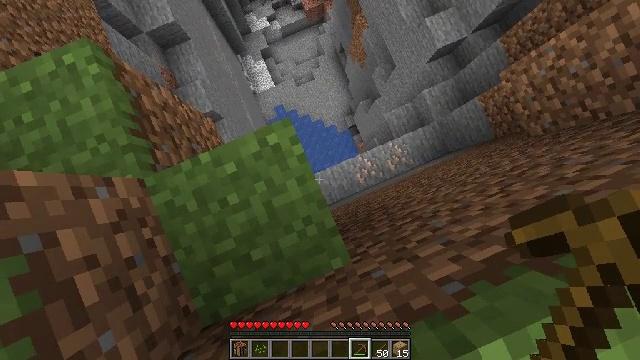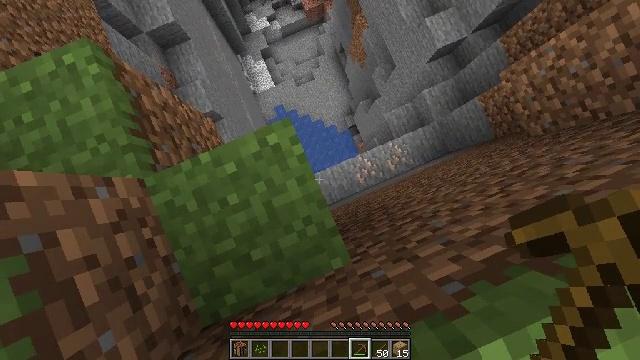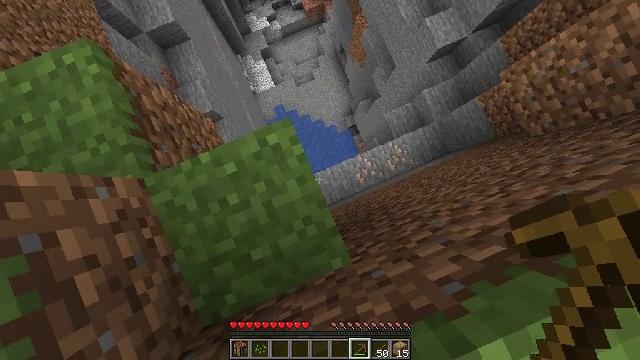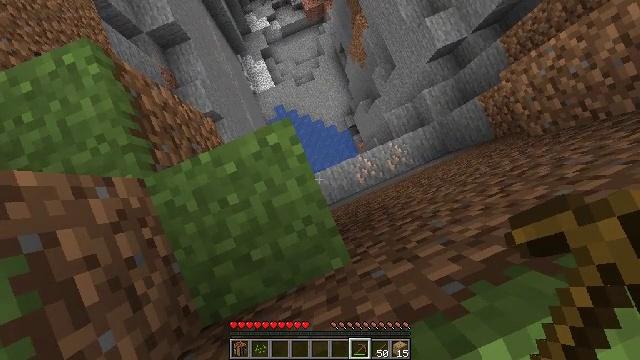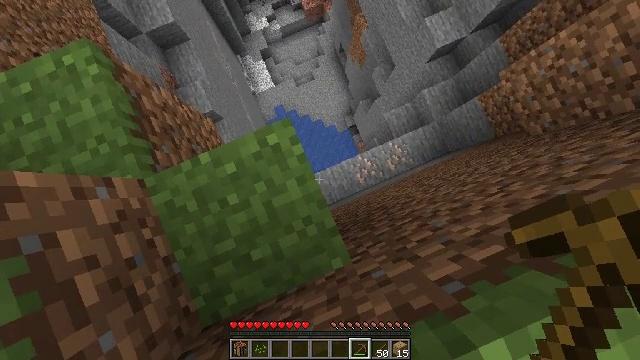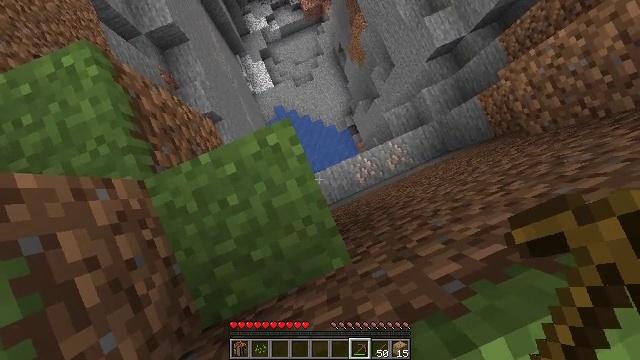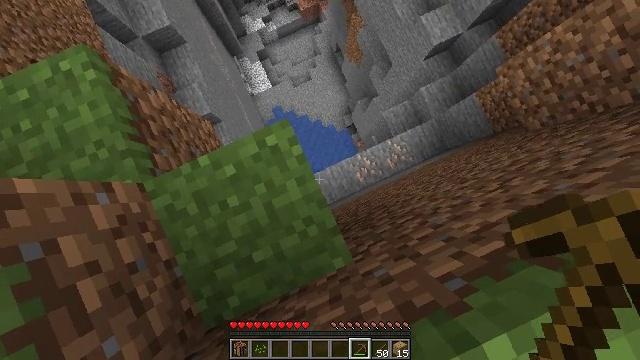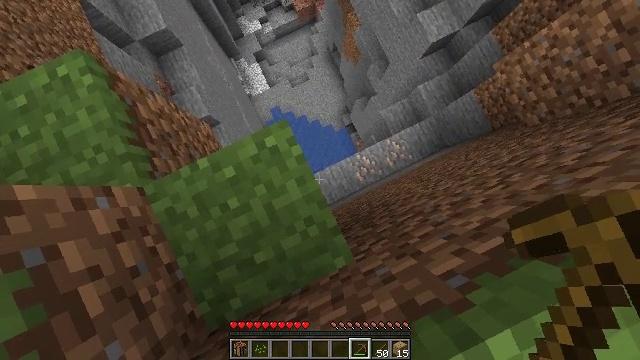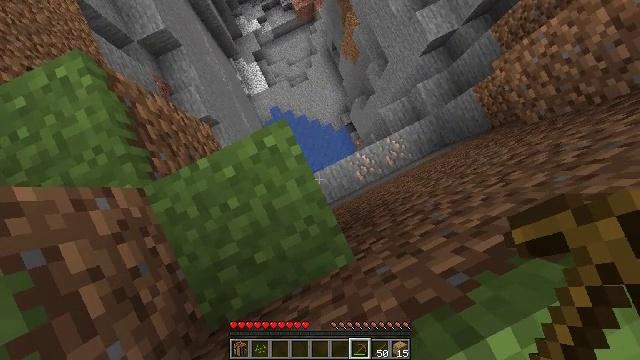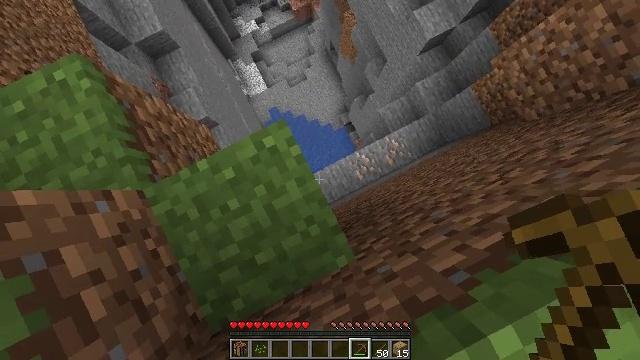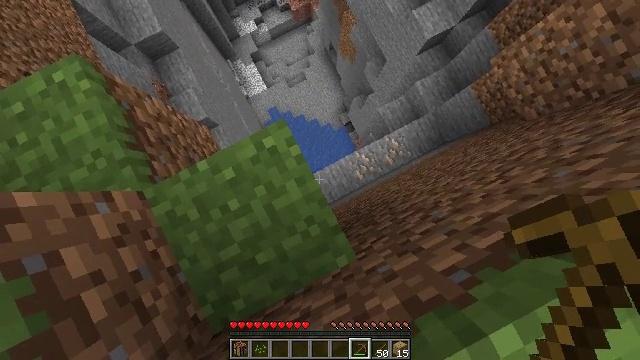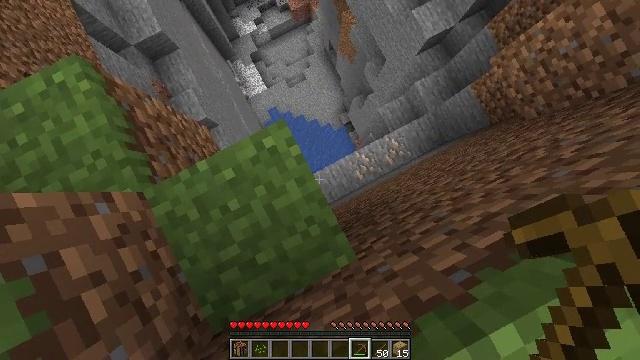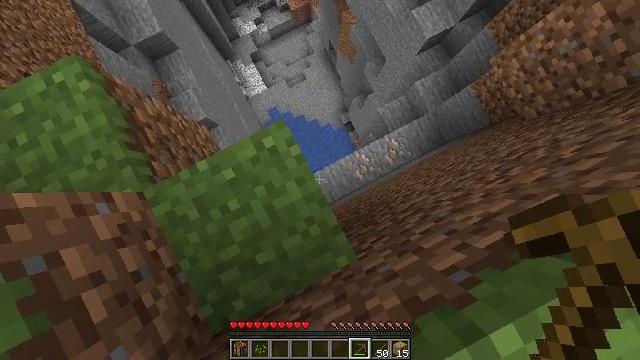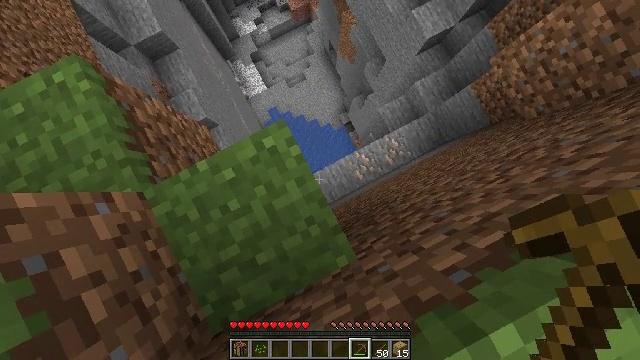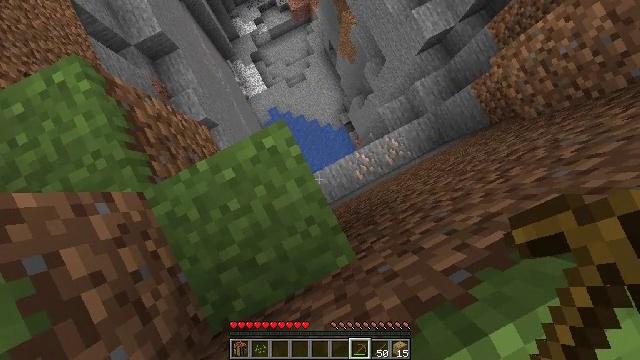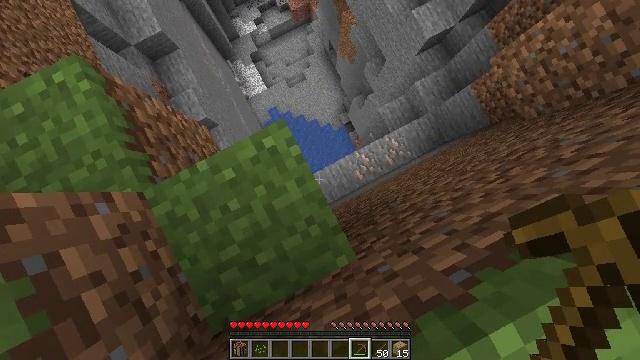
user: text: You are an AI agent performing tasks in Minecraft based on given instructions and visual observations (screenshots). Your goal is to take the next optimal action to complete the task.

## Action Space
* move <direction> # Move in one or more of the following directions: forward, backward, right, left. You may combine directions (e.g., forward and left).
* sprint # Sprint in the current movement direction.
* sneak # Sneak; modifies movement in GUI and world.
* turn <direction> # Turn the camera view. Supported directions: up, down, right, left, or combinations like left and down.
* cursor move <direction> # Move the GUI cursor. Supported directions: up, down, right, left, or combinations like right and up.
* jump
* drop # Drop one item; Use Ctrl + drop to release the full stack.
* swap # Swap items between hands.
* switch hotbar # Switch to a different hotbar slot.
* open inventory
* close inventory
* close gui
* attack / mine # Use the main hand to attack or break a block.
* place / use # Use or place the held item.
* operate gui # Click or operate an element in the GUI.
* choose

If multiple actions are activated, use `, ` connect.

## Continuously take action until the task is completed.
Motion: motion action
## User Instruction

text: Dig up the grass block for dirt.
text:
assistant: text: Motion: no_op
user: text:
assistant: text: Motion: no_op
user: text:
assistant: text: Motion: no_op
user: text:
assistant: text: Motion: no_op
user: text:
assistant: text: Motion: no_op
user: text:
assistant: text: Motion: turn right
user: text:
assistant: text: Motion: turn right
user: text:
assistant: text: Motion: no_op
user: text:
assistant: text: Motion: no_op
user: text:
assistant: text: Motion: no_op
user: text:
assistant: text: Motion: no_op
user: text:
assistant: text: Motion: no_op
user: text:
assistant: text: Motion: no_op
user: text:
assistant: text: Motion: no_op
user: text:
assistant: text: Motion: no_op
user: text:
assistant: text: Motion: no_op
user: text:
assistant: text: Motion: no_op
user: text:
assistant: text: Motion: no_op
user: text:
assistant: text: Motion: no_op
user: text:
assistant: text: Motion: no_op
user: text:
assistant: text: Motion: no_op
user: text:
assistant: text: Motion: no_op
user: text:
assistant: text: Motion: no_op
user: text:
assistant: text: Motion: no_op
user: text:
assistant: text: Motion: no_op
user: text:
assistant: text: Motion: no_op
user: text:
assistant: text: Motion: turn right
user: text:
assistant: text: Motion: turn right and up
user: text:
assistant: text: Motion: turn right and up
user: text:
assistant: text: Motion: turn right and up